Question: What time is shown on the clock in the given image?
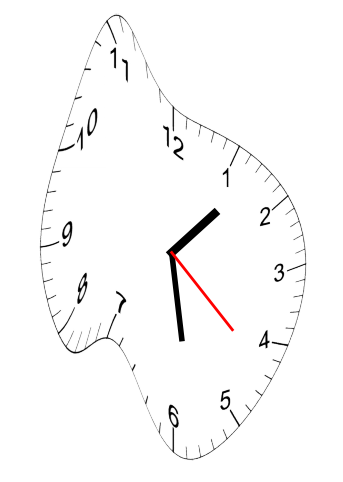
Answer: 01:28:22